Interaction volume radius: 10 \u00c5
Interaction volume height: 20 \u00c5
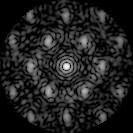
Disorder parameter: 0.5506